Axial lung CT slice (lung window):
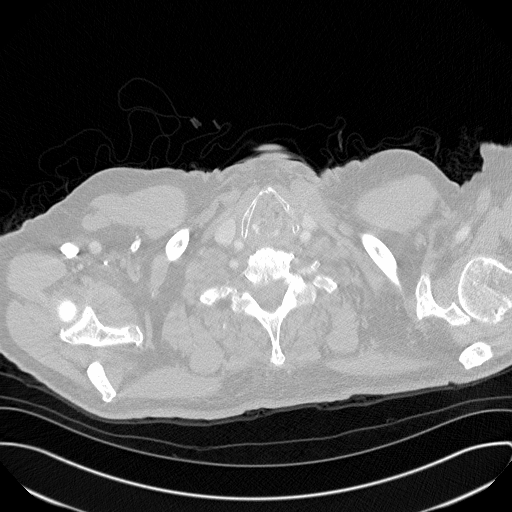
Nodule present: no